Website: crate-barrel
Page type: address-validator
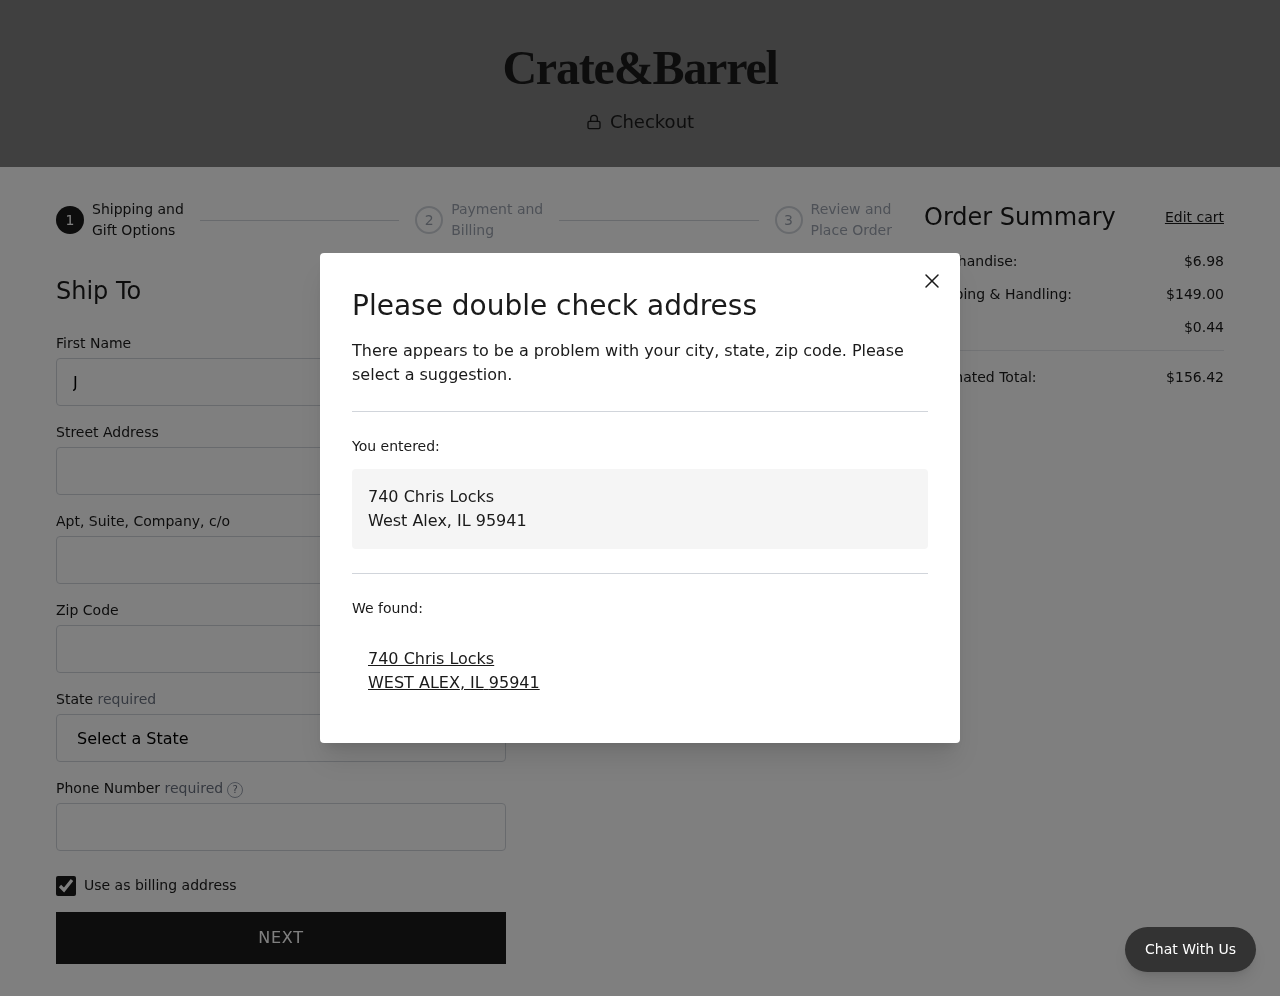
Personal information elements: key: PII_CITY
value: West Alex
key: PII_CITY
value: WEST ALEX
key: PII_FIRSTNAME
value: John
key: PII_PHONE
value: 7297060076
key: PII_POSTCODE
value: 95941
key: PII_STATE
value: Illinois
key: PII_STATE_ABBR
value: IL
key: PII_STREET
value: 740 Chris Locks
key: PII_STREET2
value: Suite 396
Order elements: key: ORDER_SUBTOTAL
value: $6.98
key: ORDER_SHIPPING_COST
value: $149.00
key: ORDER_TAX
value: $0.44
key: ORDER_TOTAL
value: $156.42